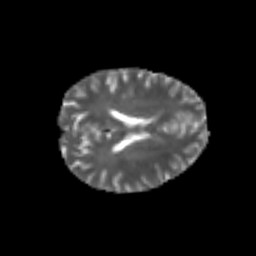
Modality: T2w
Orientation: axial
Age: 25
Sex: male
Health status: healthy